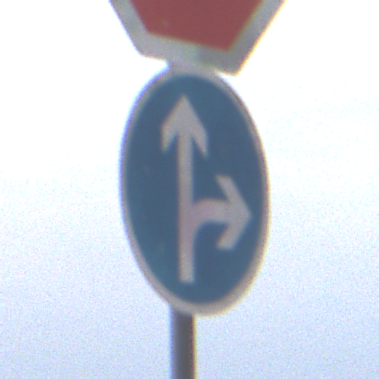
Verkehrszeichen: VorgeschriebeneFahrtrichtungGeradeausOderRechts
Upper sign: Stop
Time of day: MorningAfternoon
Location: Outdoor (Nature)
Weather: Overcast
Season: NotSpecified
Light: Natural